Question: I am currently implementing a 3D viewer which basically renders a subset of all the images the user has on his SD Card. The closest matching product I would think of would be CoolIris:

It simply show a scrolling board of N tiles on screen, each showing different images, with new tiles entering the screen and showing new images.
Now for my problem: I have the program working and rendering nicely the quads. When a quad goes out of the screen, it gets recycled/released. And new quads keep on being added to the tile board before they enter the screen.
Because there can be hundreds of images, the textures need to be created and deleted on the fly (so that we don't run out of memory). The problem I have is that after I delete textures, newly created textures seem to get some IDs of other textures currently in use.
My rendering loop looks like this:
'''
void render(GL10 gl) {
0. Move the camera
// Tile board maintenance
1. Remove tiles out of screen
2. Add new tiles which are about to enter screen
// Texture handling
3. glDeleteTextures on all unused textures followed by glFlush
4. For newly used images
- Create corresponding Bitmap
- Create the OpenGL texture, followed by glFlush
- Release the Bitmap
// Rendering
5. Render the tile (using a textured quad)
}
'''
To give a better idea of how the data is organised, here is an overview of the classes:
'''
TileBoard {
Image[] allImages;
Tile[] board;
}
Tile {
Image image;
}
Image {
String path;
int textureId;
int referenceCount;
}
'''
Texture creation code:
'''
protected void loadSingleTexture(GL10 gl, long objectId, Bitmap bmp) {
int[] textures = new int[1];
gl.glGenTextures(1, textures, 0);
gl.glBindTexture(GL10.GL_TEXTURE_2D, textures[0]);
gl.glTexParameterf(GL10.GL_TEXTURE_2D, GL10.GL_TEXTURE_MIN_FILTER, GL10.GL_LINEAR);
gl.glTexParameterf(GL10.GL_TEXTURE_2D, GL10.GL_TEXTURE_MAG_FILTER, GL10.GL_LINEAR);
GLUtils.texImage2D(GL10.GL_TEXTURE_2D, 0, bmp, 0);
gl.glFlush();
if (bmp != null) bmp.recycle();
if (listener != null) listener.onTextureLoaded(gl, objectId, textures[0]);
}
'''
Texture deletion code:
'''
// pendingTextureUnloads is a Set<Integer>
if (pendingTextureUnloads.size() > 0) {
int[] textureIds = new int[pendingTextureUnloads.size()];
int i = 0;
Iterator<Integer> it = pendingTextureUnloads.iterator();
while (it.hasNext()) {
textureIds[i] = it.next();
}
gl.glDeleteTextures(textureIds.length, textureIds, 0);
gl.glFlush();
}
'''
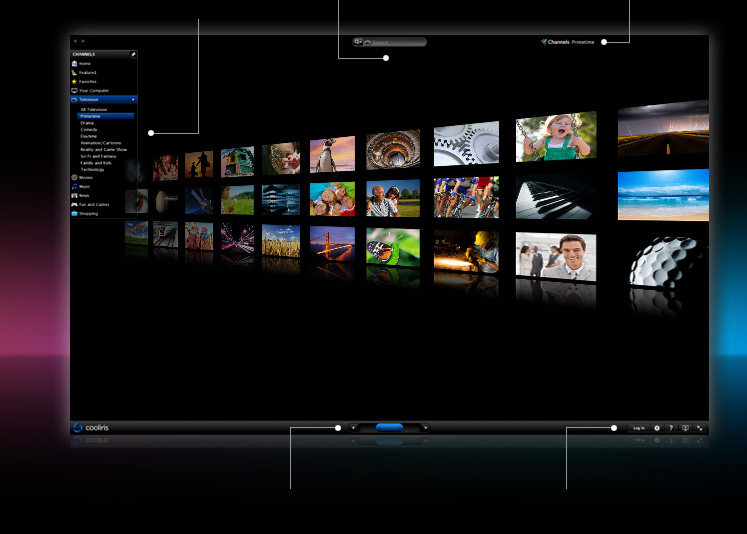
Answer: I have solved the problem: the issue was that you have to keep the texture array passed to glGenTextures and reuse it.
Here is the modified overview for the ones who will have the same problem:
'''
Image {
String path;
int[] textureIds;
int referenceCount;
}
'''
Texture creation code:
'''
// Notice that I don't allocate the int[] at the beginning but use the one of the image
protected void loadSingleTexture(GL10 gl, Image img, Bitmap bmp) {
gl.glGenTextures(1, img.textureIds, 0);
gl.glBindTexture(GL10.GL_TEXTURE_2D, img.textureIds[0]);
gl.glTexParameterf(GL10.GL_TEXTURE_2D, GL10.GL_TEXTURE_MIN_FILTER, GL10.GL_LINEAR);
gl.glTexParameterf(GL10.GL_TEXTURE_2D, GL10.GL_TEXTURE_MAG_FILTER, GL10.GL_LINEAR);
GLUtils.texImage2D(GL10.GL_TEXTURE_2D, 0, bmp, 0);
gl.glFlush();
if (bmp != null) bmp.recycle();
}
'''
Texture deletion code:
'''
foreach Image img {
gl.glDeleteTextures(img.textureIds.length, img.textureIds, 0);
}
gl.glFlush();
'''